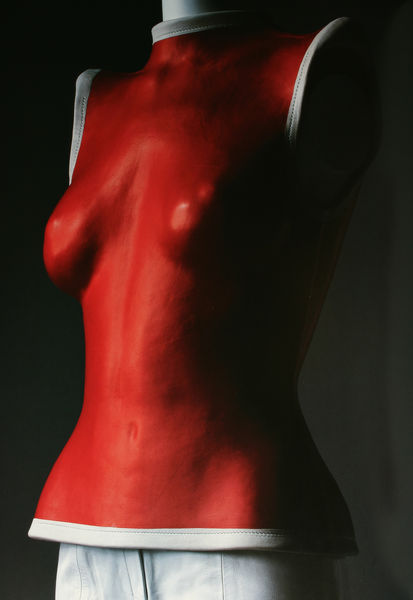
Titel: Oberteil und Hose
Künstler: Alexander McQueen
Standort: Kyoto (Japan)
Institution: Kyoto Costume Institute
Schlagwörter: körper, nackt, weiß, brust, busen, frau, licht, rot, mode, rock, hose, kragen, kostüm, saum, brüste, modell, rand, weiblich, jeans, büste, glanz, streifen, nabel, bauch, plastik, bauchnabel, brustwarze, brustwarzen, bemalt, foto, fotografie, torso, puppe, oberteil, hüfte, gips, abdruck, modelliert, shirt, abguss, nähte, ärmellos, pullunder, reißverschluß, angemalt, body, latex, bodypainting, farbkleid